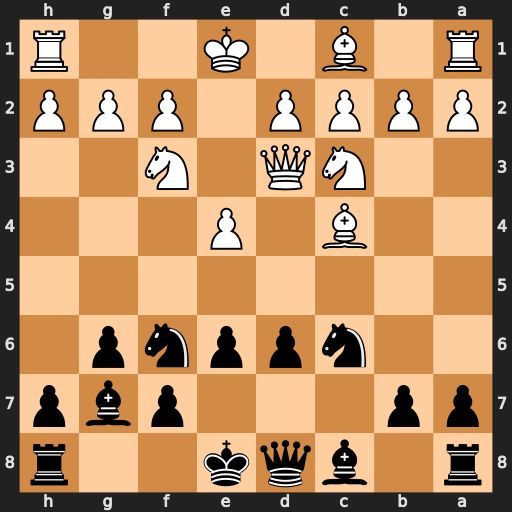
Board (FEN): r1bqk2r/pp3pbp/2nppnp1/8/2B1P3/2NQ1N2/PPPP1PPP/R1B1K2R
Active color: b
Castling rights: KQkq
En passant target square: -
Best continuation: Nb4 Qe2 Nxc2+